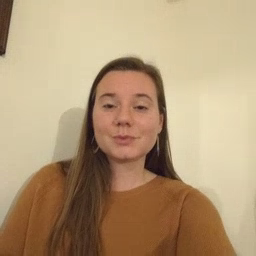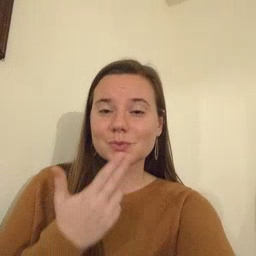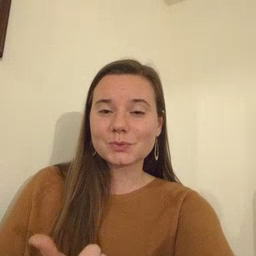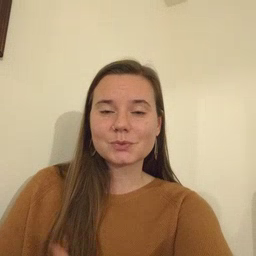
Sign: cute